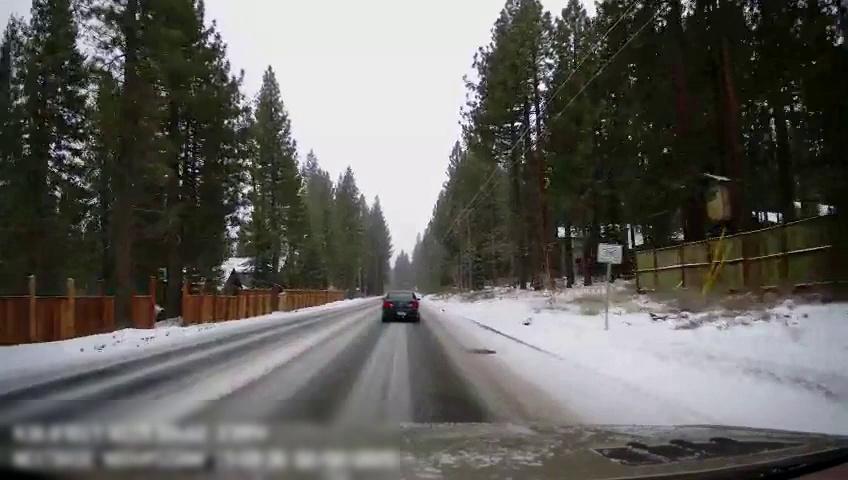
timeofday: Day
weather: Snowy
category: Drivable Space
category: Vehicles | Car
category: Traffic | Signs